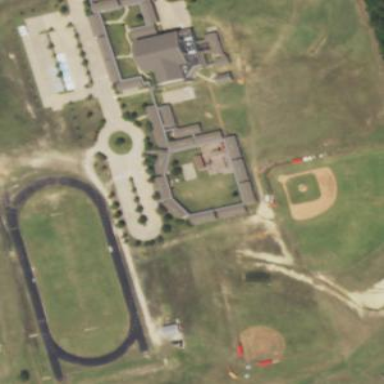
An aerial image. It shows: School.